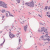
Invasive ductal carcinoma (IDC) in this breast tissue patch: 1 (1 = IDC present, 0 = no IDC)